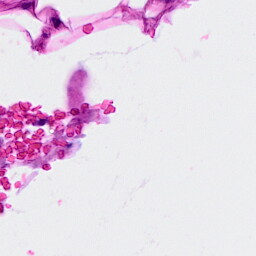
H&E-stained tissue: Breast